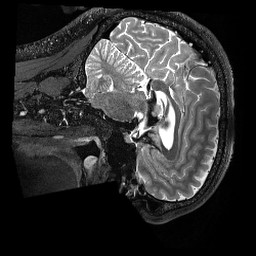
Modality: T2w
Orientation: sagittal
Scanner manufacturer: siemens
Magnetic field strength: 3 T
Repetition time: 3.2 s
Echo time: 0.563 s